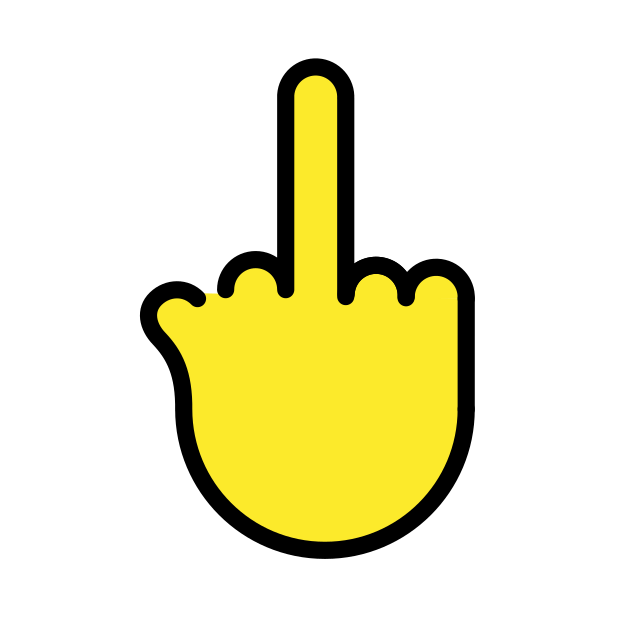
Emoji: 🖕
Name: reversed hand with middle finger extended
Unicode: 0x1f595